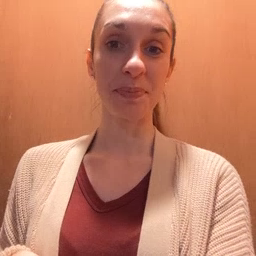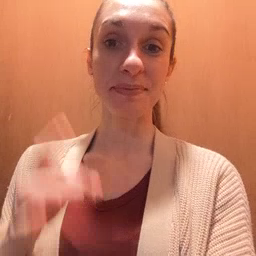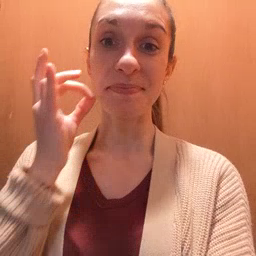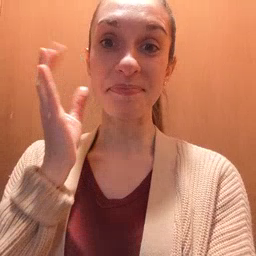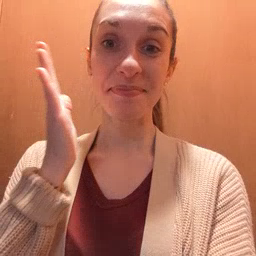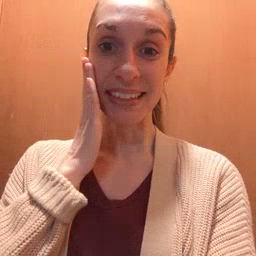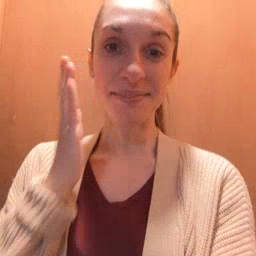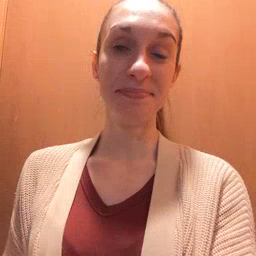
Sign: bee